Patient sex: F
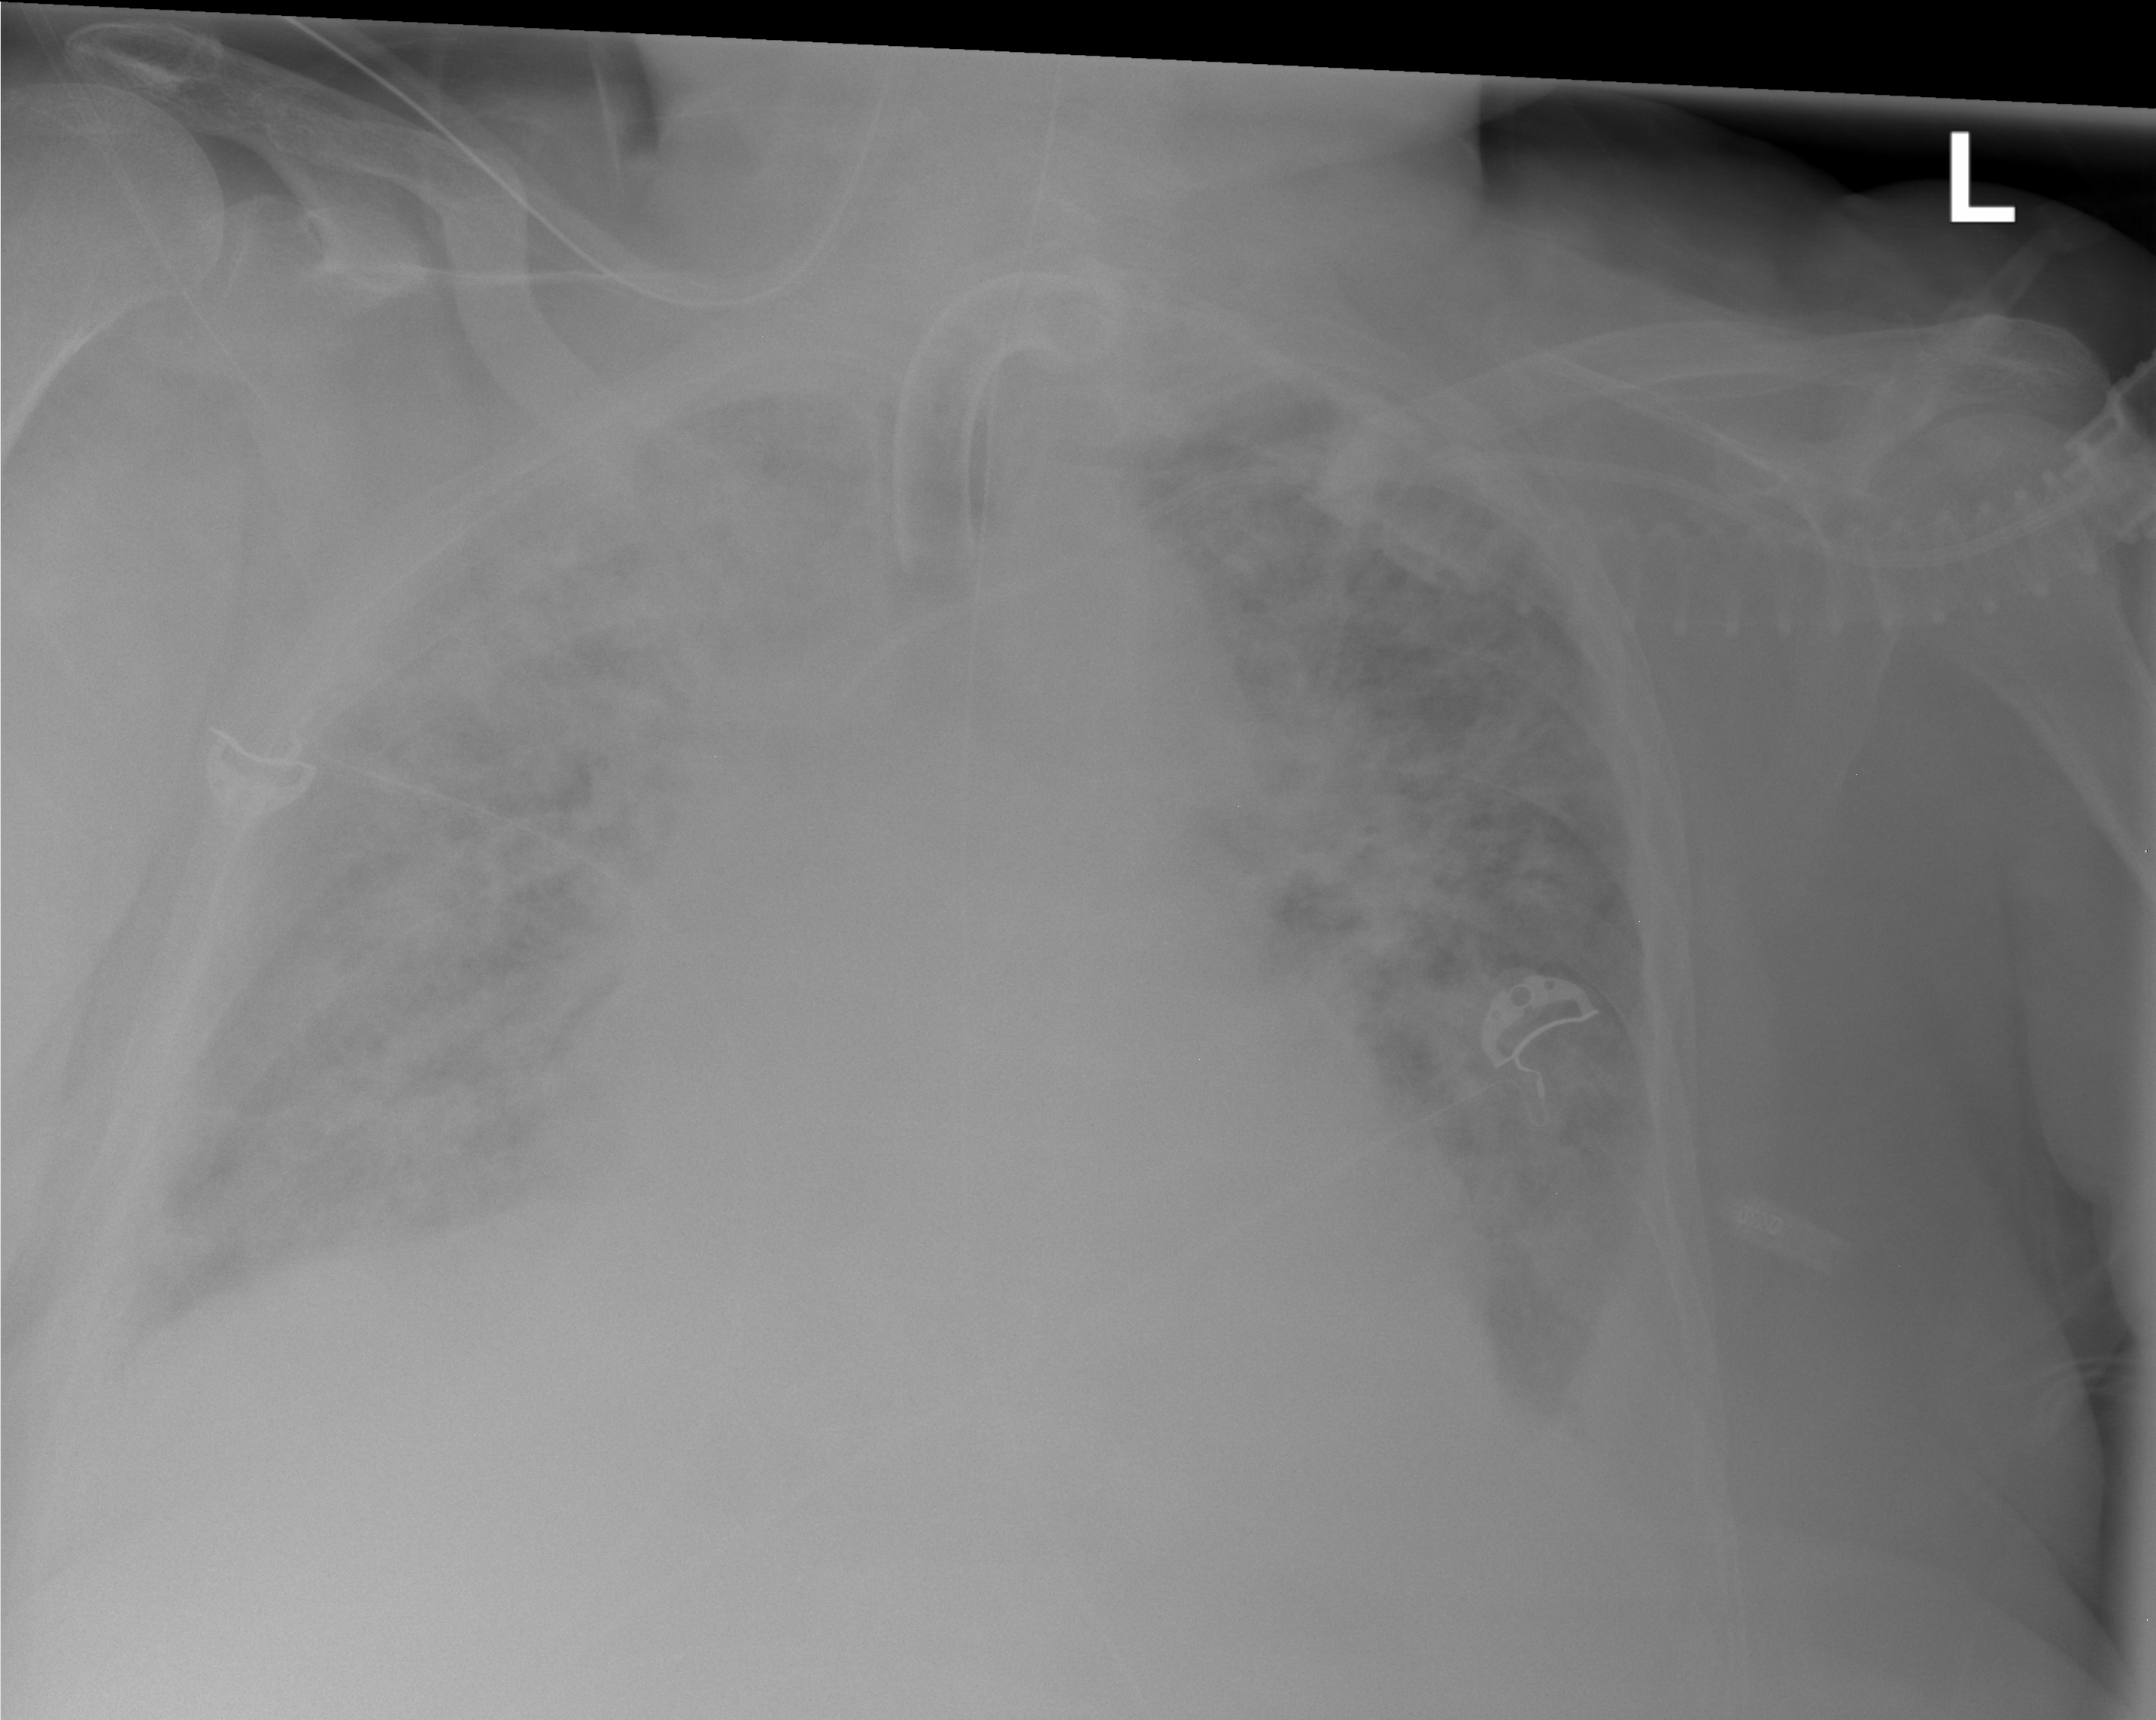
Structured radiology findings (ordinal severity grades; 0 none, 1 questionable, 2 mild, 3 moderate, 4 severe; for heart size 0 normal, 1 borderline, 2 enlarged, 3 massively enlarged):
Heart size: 2
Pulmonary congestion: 2
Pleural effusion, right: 0
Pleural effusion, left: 2
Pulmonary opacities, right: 3
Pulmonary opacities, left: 3
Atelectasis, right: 2
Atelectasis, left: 2